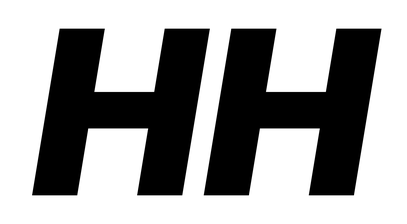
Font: Inter-Italic_Black_Italic